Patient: sex F, age 65
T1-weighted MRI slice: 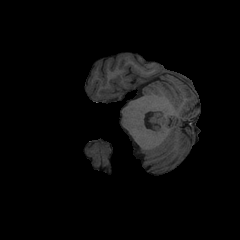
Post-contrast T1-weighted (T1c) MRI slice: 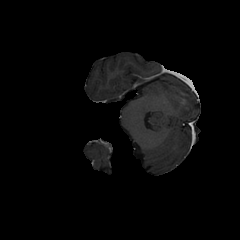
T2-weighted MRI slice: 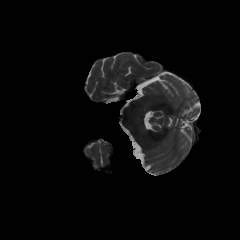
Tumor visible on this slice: no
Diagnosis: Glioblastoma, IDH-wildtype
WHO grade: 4